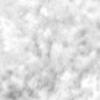
Label: no_change